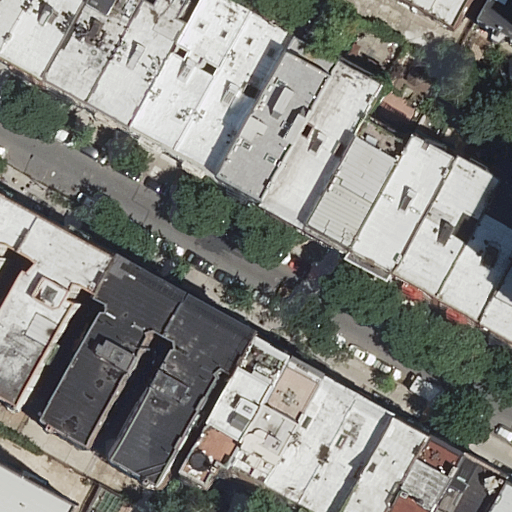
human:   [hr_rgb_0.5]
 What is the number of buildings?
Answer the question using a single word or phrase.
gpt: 28

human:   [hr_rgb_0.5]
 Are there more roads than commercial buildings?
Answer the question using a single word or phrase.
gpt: yes

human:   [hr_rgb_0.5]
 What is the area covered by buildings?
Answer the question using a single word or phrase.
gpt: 5789m2

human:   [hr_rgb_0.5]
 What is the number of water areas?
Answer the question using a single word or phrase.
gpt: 0

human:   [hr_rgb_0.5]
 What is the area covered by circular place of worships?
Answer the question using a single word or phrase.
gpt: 0m2

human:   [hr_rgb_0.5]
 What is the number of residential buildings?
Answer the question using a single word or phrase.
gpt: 28

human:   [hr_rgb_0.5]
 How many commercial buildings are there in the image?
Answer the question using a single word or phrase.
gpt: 0

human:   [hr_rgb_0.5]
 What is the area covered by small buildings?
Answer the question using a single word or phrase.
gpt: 423m2

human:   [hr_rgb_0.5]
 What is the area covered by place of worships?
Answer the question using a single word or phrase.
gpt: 99m2

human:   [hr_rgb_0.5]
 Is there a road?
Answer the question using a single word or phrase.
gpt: yes

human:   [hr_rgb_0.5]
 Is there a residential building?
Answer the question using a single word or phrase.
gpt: yes

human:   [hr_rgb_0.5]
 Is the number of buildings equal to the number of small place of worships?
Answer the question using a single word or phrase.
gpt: no

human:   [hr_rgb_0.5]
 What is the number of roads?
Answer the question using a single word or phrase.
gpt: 1

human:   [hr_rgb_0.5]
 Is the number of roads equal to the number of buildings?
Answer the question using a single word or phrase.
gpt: no

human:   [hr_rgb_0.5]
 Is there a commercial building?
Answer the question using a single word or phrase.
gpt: no

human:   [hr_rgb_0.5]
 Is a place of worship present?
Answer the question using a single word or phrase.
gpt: yes

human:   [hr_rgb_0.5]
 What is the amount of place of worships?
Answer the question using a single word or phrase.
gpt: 1

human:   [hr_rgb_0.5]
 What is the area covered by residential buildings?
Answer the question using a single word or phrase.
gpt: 5789m2

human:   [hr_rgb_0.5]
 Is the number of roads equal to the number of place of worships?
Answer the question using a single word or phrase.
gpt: yes

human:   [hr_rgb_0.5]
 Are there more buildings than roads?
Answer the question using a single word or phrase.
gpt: yes

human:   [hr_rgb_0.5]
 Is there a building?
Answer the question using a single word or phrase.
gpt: yes

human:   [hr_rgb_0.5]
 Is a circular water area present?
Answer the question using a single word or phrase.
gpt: no

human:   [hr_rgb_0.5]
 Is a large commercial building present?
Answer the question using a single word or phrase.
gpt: no

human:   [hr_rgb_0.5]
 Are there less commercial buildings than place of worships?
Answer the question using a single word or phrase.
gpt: yes

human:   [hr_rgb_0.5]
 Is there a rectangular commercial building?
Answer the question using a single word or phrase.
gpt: no

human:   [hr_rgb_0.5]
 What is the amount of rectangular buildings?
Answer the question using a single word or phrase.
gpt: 20

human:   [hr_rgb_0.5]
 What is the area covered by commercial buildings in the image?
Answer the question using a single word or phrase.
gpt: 0m2

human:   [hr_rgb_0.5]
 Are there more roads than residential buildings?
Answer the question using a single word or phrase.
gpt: no

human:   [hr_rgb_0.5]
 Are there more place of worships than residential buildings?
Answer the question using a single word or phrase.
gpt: no

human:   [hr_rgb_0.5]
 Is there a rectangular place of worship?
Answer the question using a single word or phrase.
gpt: yes

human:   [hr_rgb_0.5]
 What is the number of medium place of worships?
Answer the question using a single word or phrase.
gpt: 0

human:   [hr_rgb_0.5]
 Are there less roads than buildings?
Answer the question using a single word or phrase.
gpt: yes

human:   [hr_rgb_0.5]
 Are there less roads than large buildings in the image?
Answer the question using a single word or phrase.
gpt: no

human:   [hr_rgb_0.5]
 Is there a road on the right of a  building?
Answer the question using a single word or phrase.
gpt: no

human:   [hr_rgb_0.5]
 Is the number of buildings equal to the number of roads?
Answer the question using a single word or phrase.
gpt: no

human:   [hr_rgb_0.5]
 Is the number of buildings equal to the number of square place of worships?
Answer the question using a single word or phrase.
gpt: no

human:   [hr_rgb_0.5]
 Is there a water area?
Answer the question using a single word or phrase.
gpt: no

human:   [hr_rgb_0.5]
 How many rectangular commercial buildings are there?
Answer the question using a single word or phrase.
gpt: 0

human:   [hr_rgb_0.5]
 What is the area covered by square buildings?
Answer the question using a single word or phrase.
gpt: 0m2

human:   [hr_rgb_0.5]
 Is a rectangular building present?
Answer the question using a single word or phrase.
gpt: yes

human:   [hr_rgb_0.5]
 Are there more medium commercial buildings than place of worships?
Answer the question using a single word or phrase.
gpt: no

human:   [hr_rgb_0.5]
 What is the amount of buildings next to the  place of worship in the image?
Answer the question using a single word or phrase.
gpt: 28

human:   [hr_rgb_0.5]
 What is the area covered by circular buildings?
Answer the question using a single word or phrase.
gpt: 0m2

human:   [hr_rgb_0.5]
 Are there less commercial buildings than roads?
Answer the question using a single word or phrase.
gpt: yes

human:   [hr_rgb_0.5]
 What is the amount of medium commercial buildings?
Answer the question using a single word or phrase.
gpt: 0

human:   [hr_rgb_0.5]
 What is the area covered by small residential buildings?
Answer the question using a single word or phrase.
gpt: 423m2

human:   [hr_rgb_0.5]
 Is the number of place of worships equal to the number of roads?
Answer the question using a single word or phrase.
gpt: yes

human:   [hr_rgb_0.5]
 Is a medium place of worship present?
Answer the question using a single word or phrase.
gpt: no

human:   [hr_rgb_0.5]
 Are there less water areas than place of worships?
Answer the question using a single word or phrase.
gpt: yes

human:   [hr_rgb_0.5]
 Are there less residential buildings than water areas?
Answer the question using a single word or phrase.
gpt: no

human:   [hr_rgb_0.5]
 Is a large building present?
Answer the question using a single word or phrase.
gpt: no

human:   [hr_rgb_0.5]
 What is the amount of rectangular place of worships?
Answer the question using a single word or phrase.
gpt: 1

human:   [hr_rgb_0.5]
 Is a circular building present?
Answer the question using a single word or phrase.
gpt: no

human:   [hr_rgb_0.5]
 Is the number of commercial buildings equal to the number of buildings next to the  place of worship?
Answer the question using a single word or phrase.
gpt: no

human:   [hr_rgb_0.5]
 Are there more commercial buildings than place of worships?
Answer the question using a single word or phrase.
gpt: no

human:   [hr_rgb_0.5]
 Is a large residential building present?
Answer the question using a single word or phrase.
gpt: no

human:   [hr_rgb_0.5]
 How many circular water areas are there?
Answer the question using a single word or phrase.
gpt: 0

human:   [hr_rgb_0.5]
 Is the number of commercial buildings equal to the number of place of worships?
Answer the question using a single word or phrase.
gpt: no

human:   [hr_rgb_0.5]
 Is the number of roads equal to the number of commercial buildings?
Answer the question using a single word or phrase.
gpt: no

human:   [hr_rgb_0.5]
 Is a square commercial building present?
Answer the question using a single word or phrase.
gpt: no

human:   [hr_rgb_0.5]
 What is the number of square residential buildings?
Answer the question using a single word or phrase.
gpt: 0

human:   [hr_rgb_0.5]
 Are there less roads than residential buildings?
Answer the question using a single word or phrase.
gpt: yes

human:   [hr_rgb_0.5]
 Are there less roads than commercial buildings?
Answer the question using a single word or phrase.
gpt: no

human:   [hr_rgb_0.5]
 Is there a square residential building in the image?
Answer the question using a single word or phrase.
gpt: no